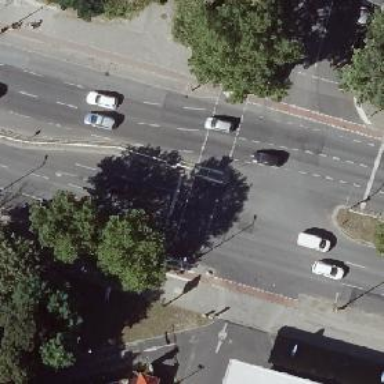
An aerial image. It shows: Crossing with traffic signals.